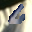
Label: 6